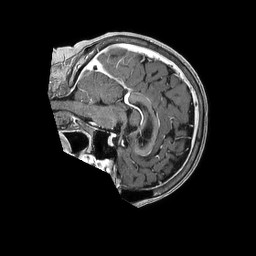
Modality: T1w
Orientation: sagittal
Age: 81
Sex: female
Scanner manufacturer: philips
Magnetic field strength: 1.5 T
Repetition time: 0.007544 s
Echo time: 0.003439 s